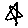
Label: star